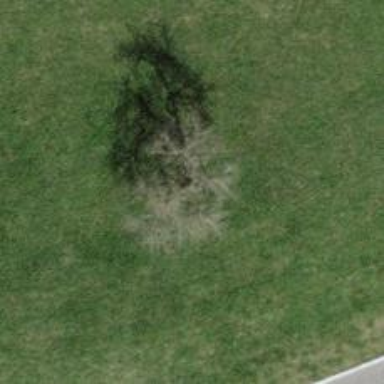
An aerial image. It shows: Urban area featuring tree as natural element.